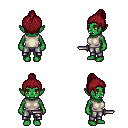
a pixel art fantasy rpg character, female body template, orc, green skin, white sleeveless shirt, metal pants, brunette short topknot hairstyle, dagger, four views (front, back, left, right), 2x2 character sprite sheet, small pixel art, hard edges, no anti-aliasing